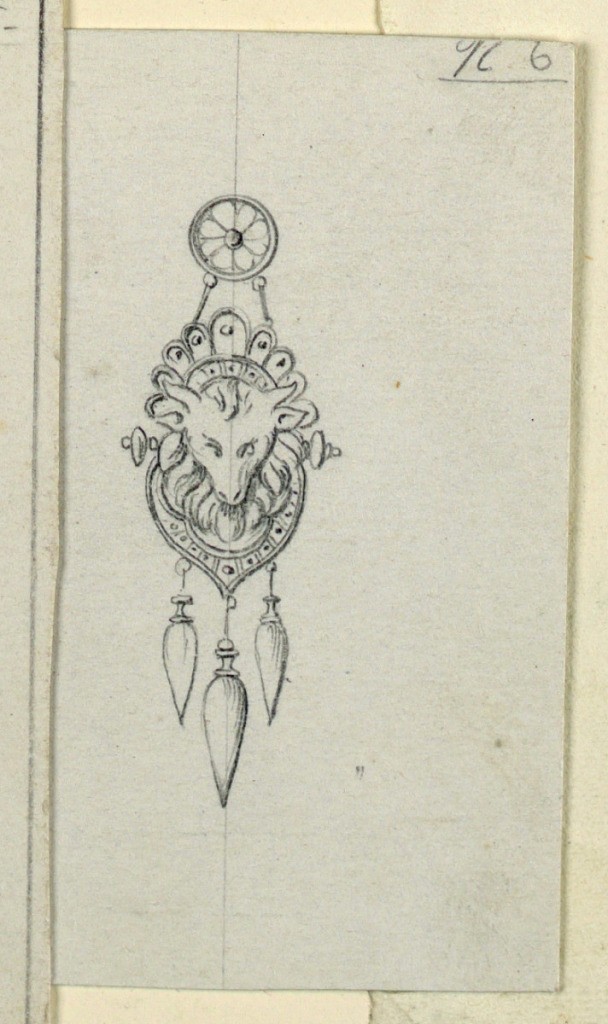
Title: Design for an Earring
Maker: Salvatori, Italian, active 19th century
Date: ca. 1880
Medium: Graphite on cardboard
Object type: Drawing
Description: In the center a ram's head with a palmette above and a shield below. Three hanging drops beneath.